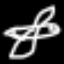
Label: airplane